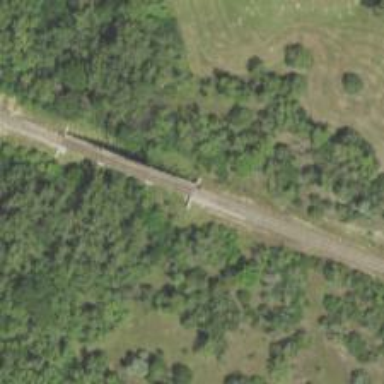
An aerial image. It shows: Disused railway bridge.